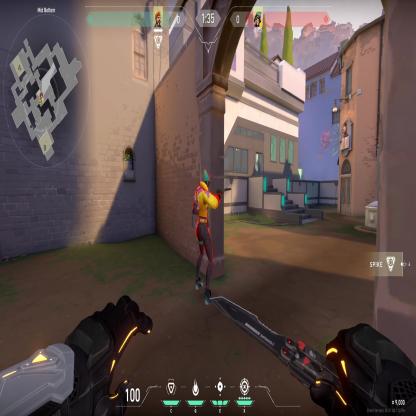
Label: enemy